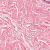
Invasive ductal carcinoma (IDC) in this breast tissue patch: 0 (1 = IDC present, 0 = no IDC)